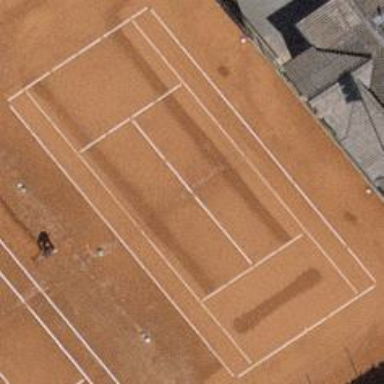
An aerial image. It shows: Clay tennis court on the leisure land pitch.